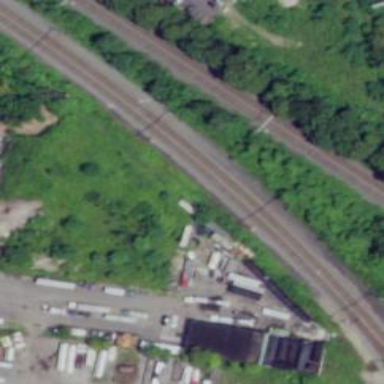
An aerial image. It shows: Abandoned railway.